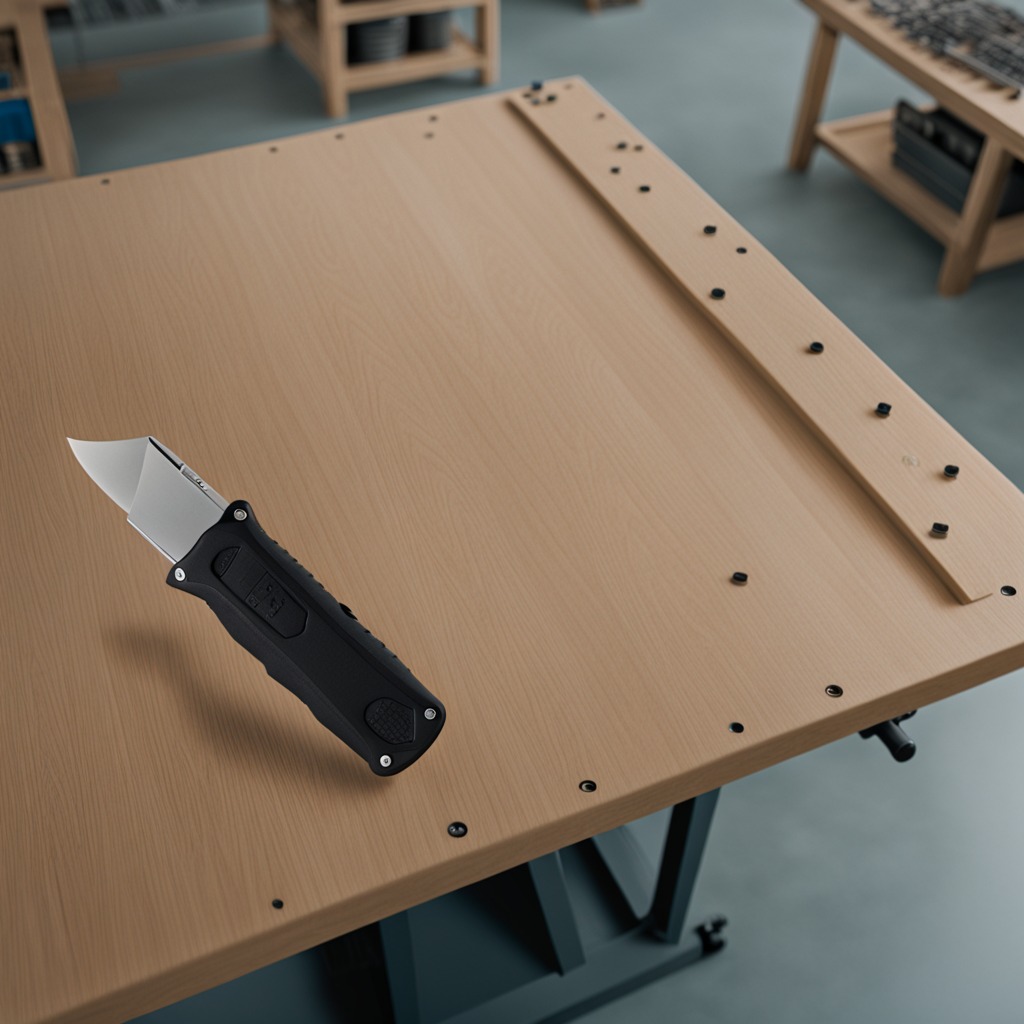
A utility knife lies on the workbench inside a coastal fishing gear workshop.